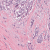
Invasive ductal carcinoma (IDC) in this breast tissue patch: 1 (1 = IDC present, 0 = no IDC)